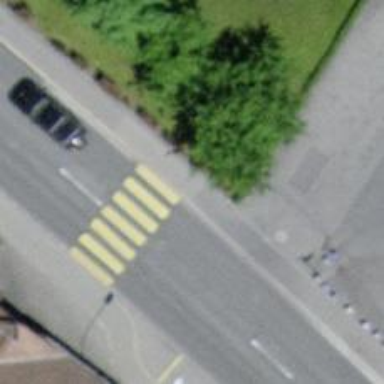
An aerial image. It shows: Uncontrolled zebra crossing on the road.